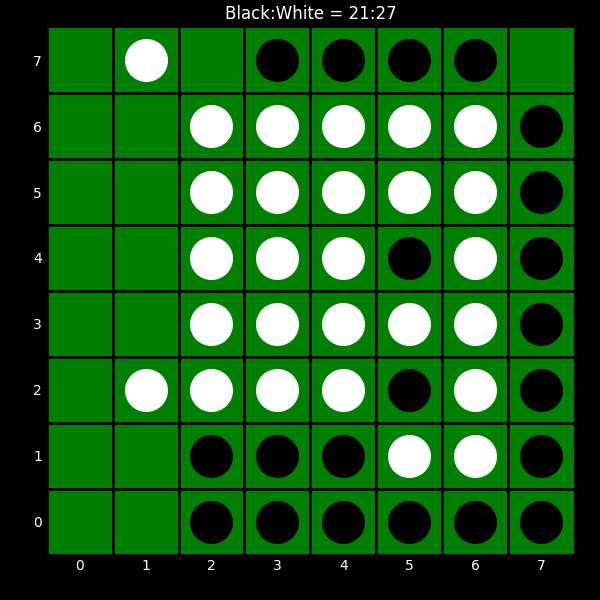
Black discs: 21
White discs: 27